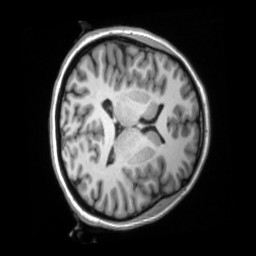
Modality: T1w
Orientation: axial
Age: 31
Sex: female
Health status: ill
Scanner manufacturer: siemens
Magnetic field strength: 3 T
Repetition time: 2.2 s
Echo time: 0.00157 s